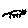
Label: cat